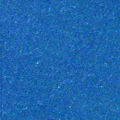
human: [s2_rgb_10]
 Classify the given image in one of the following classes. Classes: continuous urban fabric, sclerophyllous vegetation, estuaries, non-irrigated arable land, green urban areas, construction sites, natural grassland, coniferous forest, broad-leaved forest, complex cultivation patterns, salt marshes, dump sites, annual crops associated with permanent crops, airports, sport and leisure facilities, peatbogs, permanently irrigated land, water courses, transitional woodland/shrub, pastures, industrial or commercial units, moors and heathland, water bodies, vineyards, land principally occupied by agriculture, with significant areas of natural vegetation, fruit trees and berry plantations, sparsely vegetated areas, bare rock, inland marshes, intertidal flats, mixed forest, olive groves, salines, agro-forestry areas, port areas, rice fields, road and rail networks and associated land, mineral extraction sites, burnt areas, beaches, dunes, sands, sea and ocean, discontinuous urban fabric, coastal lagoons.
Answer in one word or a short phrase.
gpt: sea and ocean